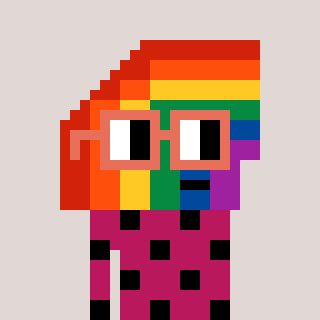
a pixel art character with square orange glasses, a rainbow-shaped head and a darkpink-colored body on a warm background